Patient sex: F
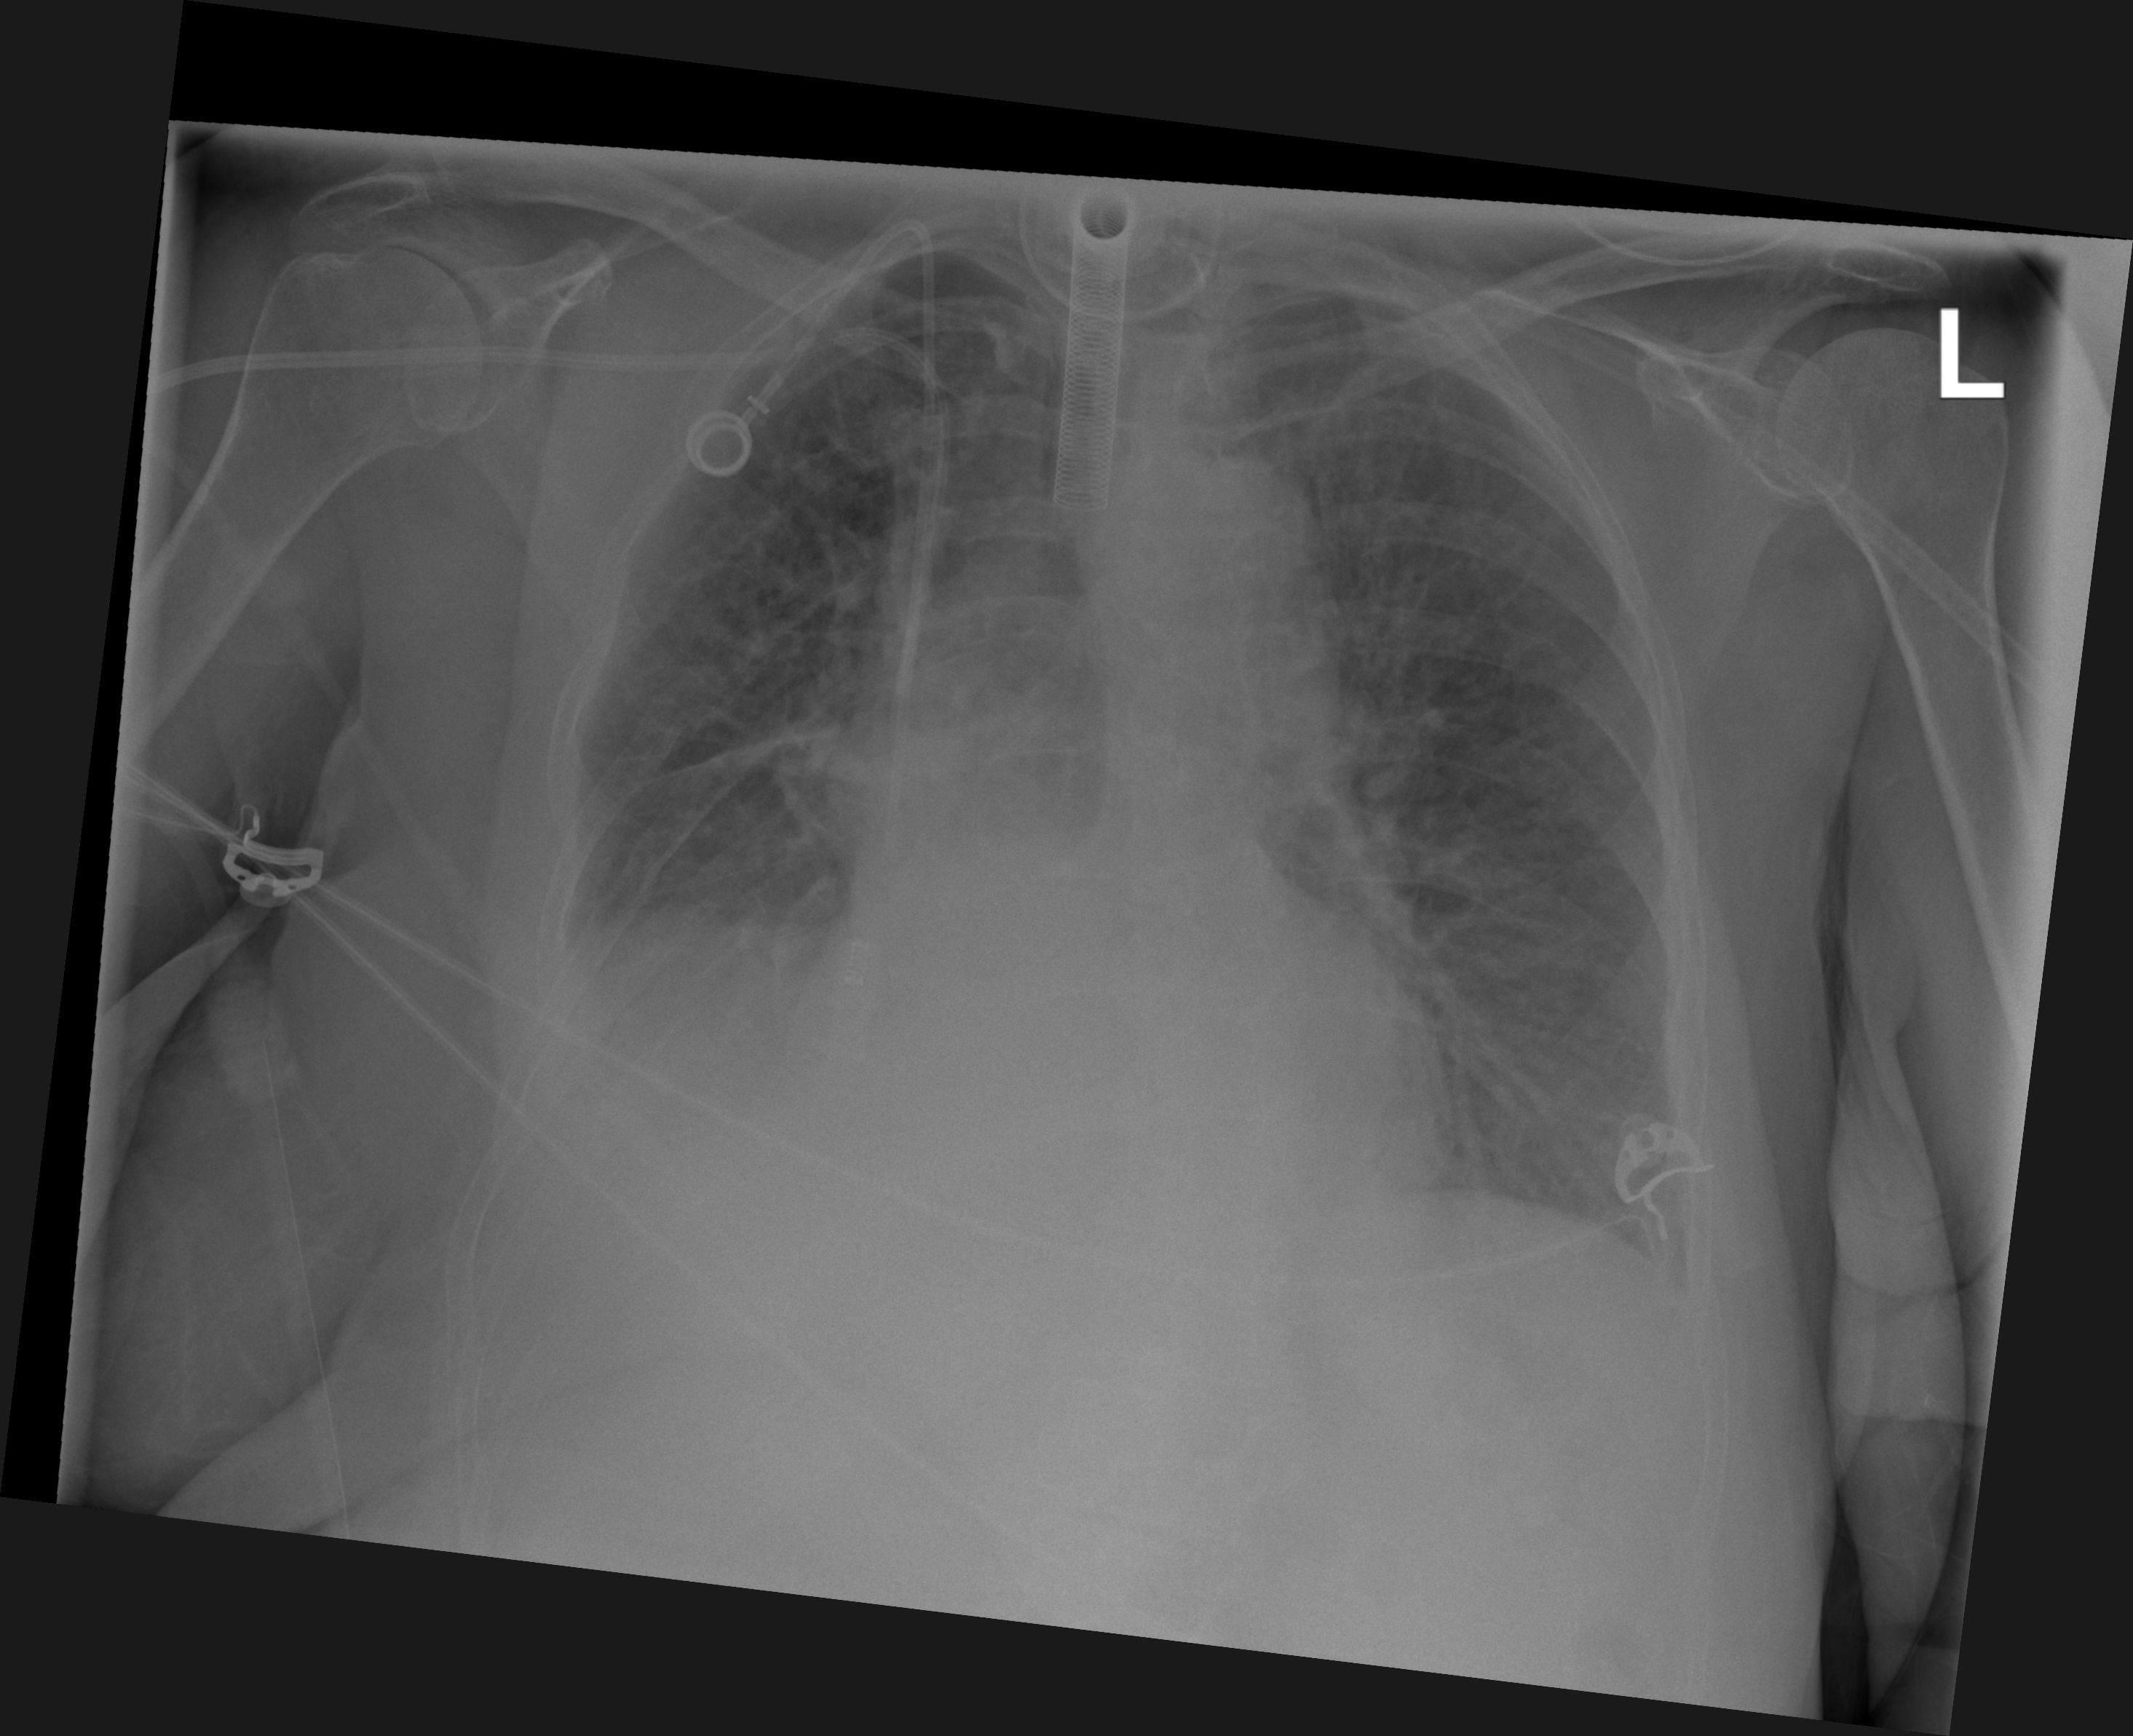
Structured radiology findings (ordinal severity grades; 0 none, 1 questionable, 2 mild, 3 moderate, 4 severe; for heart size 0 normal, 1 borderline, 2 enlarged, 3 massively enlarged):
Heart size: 1
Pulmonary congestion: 3
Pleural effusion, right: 2
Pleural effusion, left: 0
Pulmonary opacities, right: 2
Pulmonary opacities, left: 2
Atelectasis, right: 2
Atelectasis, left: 2